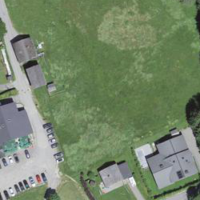
EUNIS habitat code: 55
Species observed at this site:
Narcissus poeticus